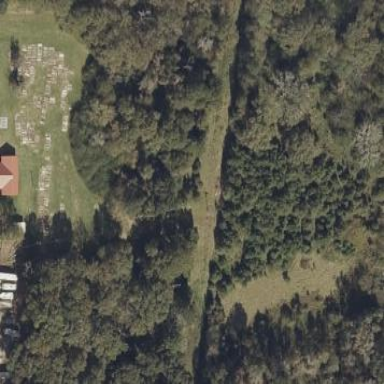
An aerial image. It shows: Cemetery.